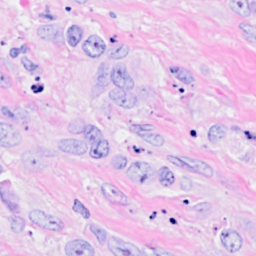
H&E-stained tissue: Breast